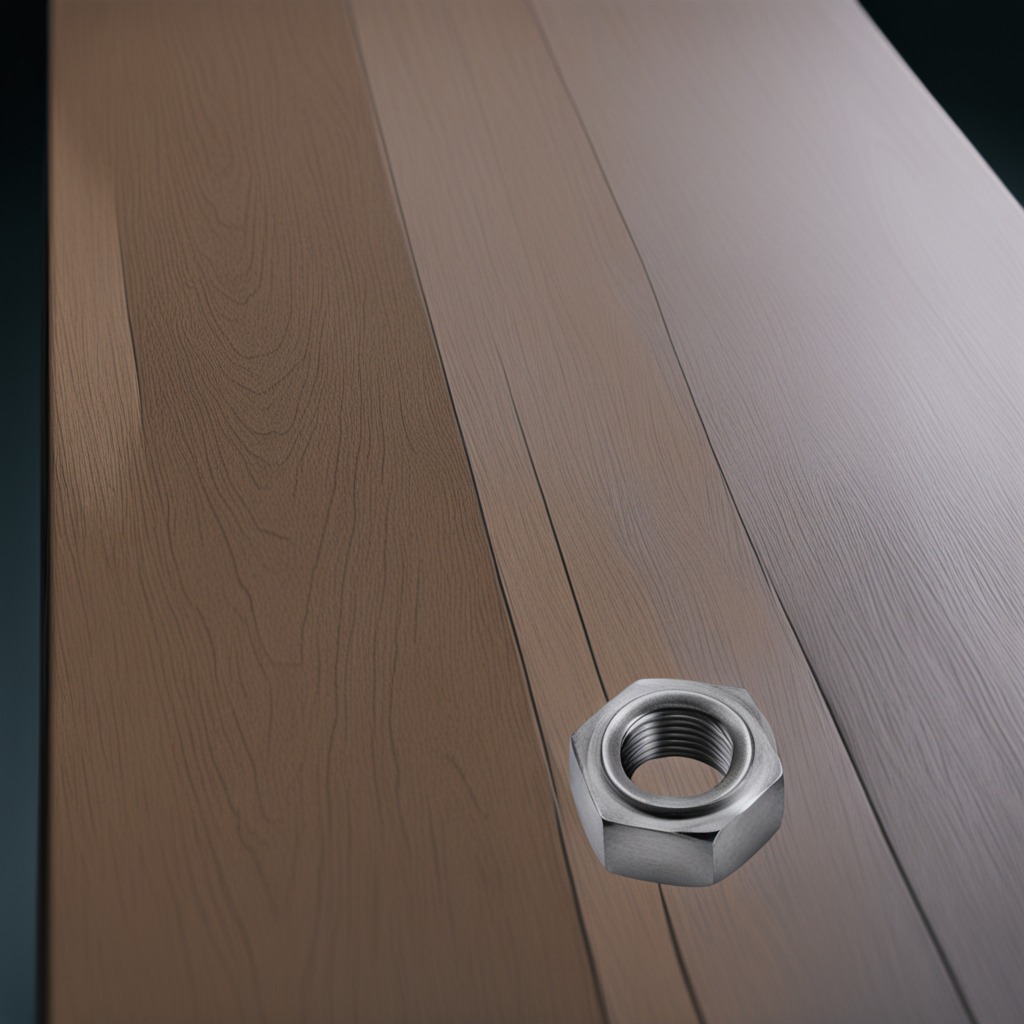
A metal nut lies on the table with faint burn marks in a small garage at twilight.